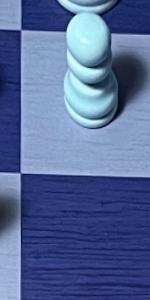
Label: Empty